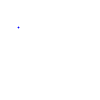
Particle: pion